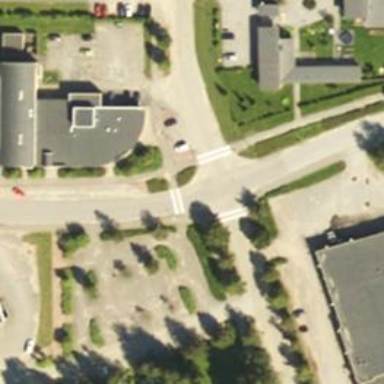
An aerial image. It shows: Road with "give way" sign.